Interaction volume radius: 5 \u00c5
Interaction volume height: 30 \u00c5
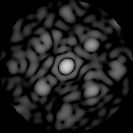
Disorder parameter: 0.5724